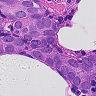
Metastatic tissue present: yes